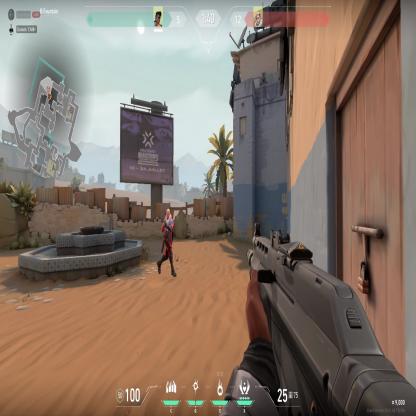
Label: enemy